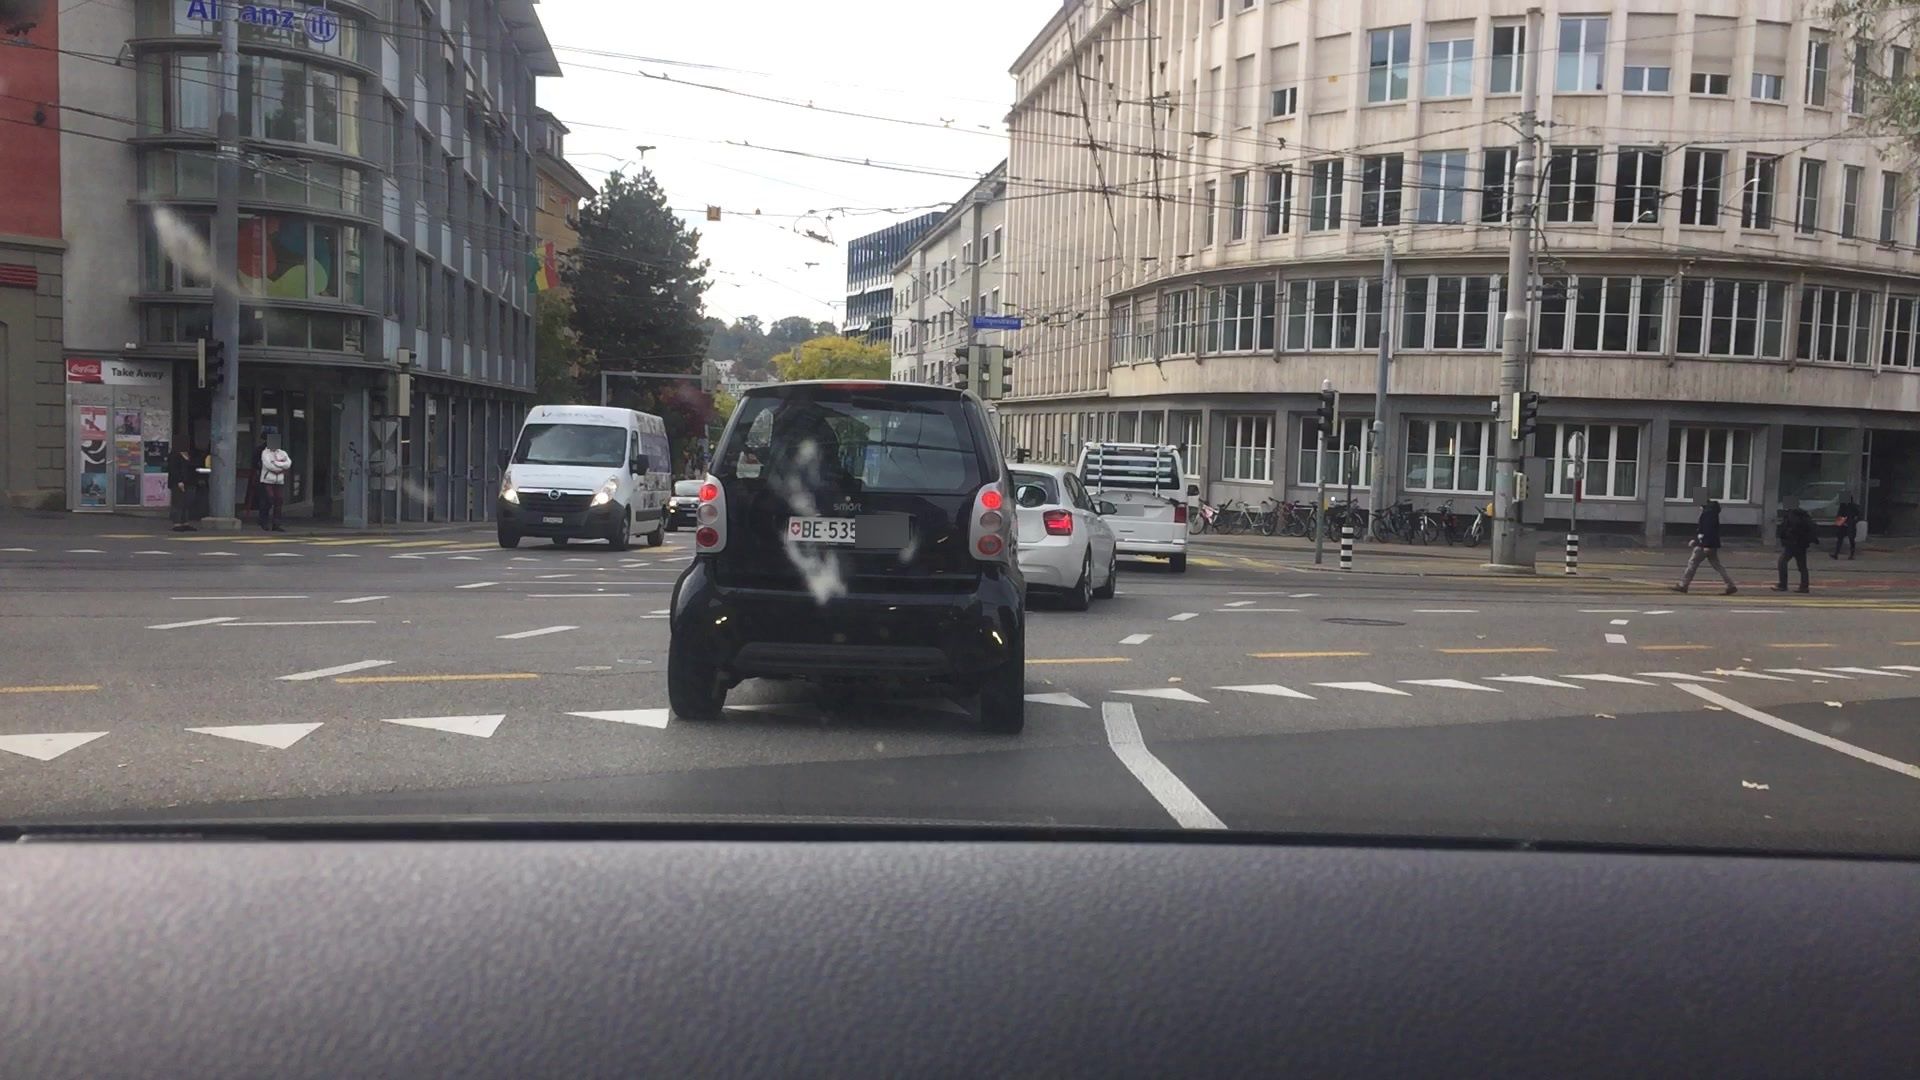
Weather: clear
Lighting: day
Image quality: good
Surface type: driving surface
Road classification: primary
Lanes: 4
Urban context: urban centre
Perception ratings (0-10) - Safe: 3.64, Lively: 9.41, Beautiful: 5.82, Boring: 1.01, Depressing: 1.13, Wealthy: 5.03